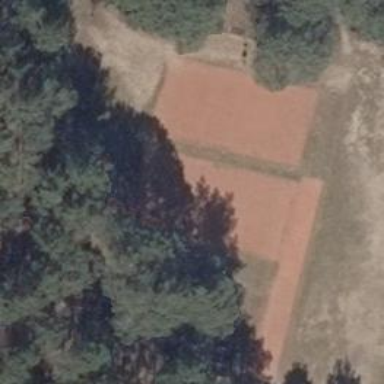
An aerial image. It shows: Volleyball pitch for leisure sports activities.